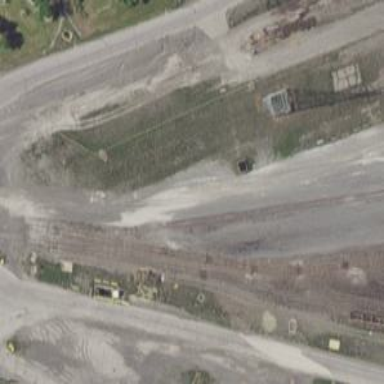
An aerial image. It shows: Rail spur service.